Question: I'm wondering why in my toc shown below, I have different dots style in the most detailed subsections ?

All I've used is:
'''
\setcounter{secnumdepth}{5}
\setcounter{tocdepth}{5}
....
ableofcontents
'''
How can I create a consistent style at all levels of depth: section, subsection, etc?
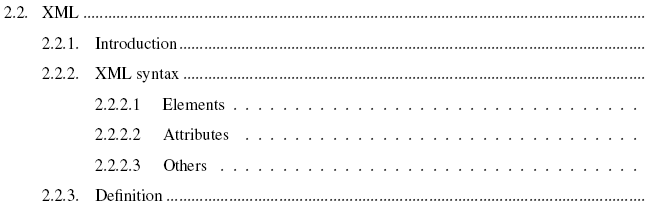
Answer: It really depends on the document class you are using; book, article etc have a preset layout for the TOC.
Since you said you are writing your Thesis, is it possible that you are using a style given by the college/university?
There is still a way to change it. You can use the package tocloft,
'''
\usepackage{tocloft}
'''
which has a method called \@dotsep to change the amount of space between the dots. Although I do not know if it will work in this case as you only define it once for the whole TOC and if it is relative to what you have it may just increase your dots relative to the way it is already placed.
But here is the code anyways,
'''
\makeatletter \renewcommand{\@dotsep}{4.5} \makeatother
\tableofcontents
'''
It must be placed before your toc command and 4.5 represents the distance.
But like I said this depends on your document class and its style class. Here is the link to the package documentation <URL>. There are more customizations available which may work for you better.